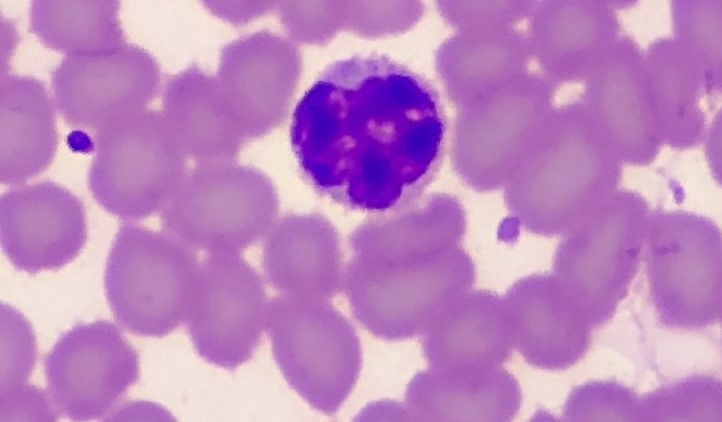
White blood cell type: Neutrophil